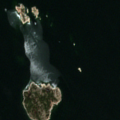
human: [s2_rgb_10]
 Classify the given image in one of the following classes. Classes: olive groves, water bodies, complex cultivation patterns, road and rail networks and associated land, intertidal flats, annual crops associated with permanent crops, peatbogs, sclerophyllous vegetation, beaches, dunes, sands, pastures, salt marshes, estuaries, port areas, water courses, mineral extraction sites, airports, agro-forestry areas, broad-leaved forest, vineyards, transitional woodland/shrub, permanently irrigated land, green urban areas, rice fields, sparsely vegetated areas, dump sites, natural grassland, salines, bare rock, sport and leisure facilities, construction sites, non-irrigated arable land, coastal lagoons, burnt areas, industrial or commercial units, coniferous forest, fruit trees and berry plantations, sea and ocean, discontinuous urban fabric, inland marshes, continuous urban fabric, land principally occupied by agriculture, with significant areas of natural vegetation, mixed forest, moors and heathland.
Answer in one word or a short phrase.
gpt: sea and ocean